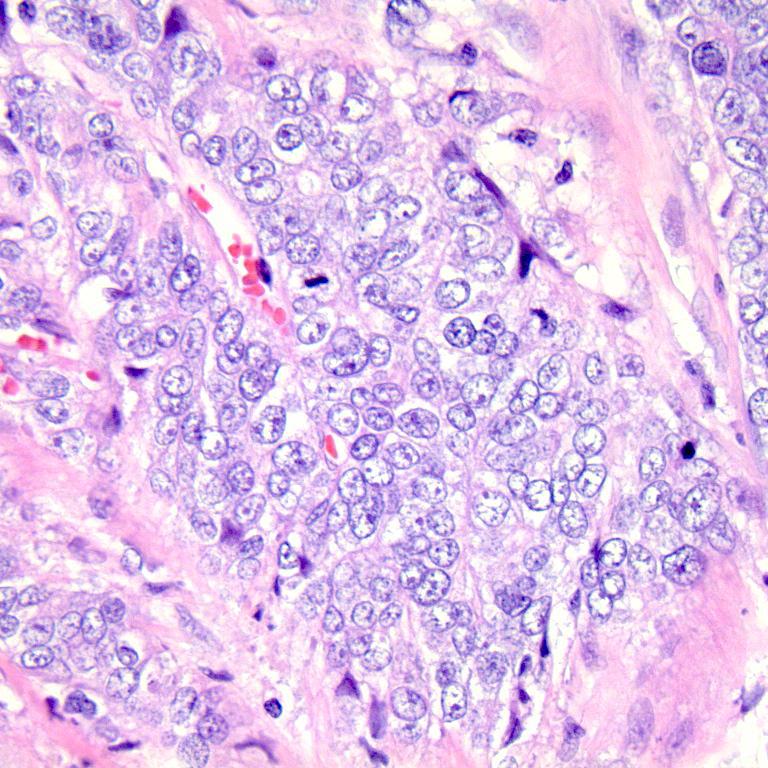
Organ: colon
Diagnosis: adenocarcinomas